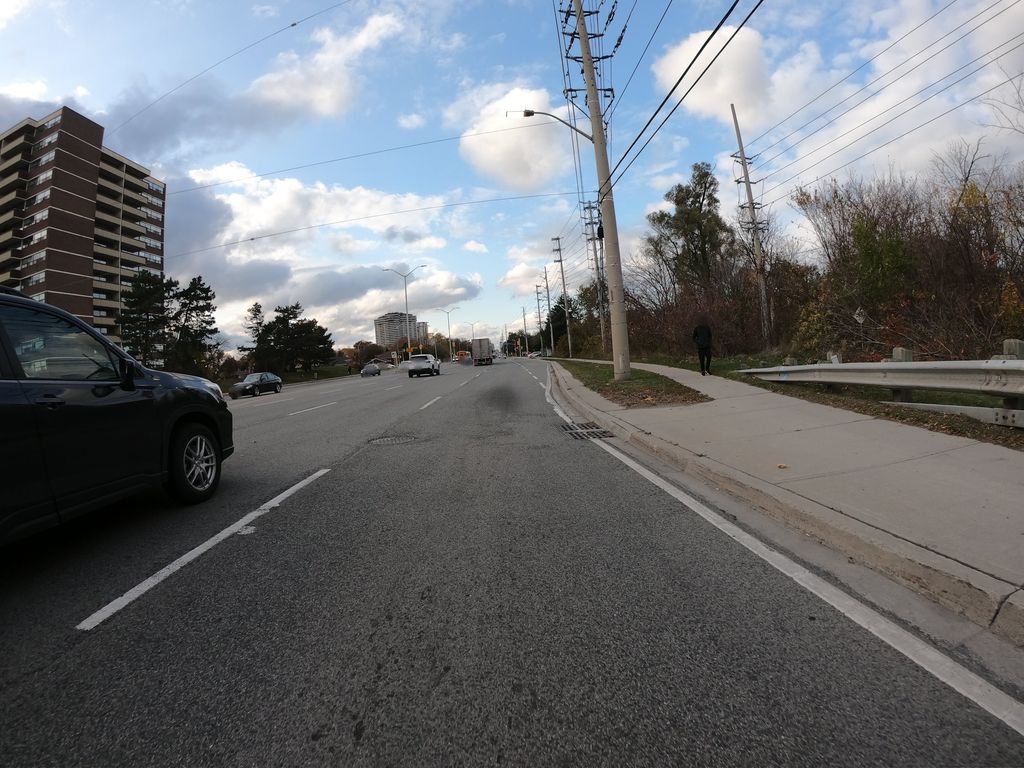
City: toronto